Question: I want to set the height for my alert box, I try as follow:
'''
@alert-box: 60px;
.alert-msg {
height: @alert-box;
margin: 20px 0px;
}
'''
As result I've got

On the picture you can see, that the text on the second box is not in the middle of box. And html part
'''
<div class="col-md-5 col-md-offset-1 portfolio-item">
<div class="alert alert-danger alert-msg" role="alert">
<span>Lorem ipsum dolor sit amet, consectetur.</span>
</div>
<div class="alert alert-danger alert-msg">
<strong>Oh snap!</strong> <a href="#" class="alert-link">Change a few things up</a> and try submitting again.
</div>
<div class="alert alert-danger alert-msg">
<strong>Oh snap!</strong> <a href="#" class="alert-link">Change a few things up</a> and try submitting again.
</div>
<div class="alert alert-danger alert-msg">
<strong>Oh snap!</strong> <a href="#" class="alert-link">Change a few things up</a> and try submitting again.
</div>
</div>
'''
How can I set the text in the middle of box?
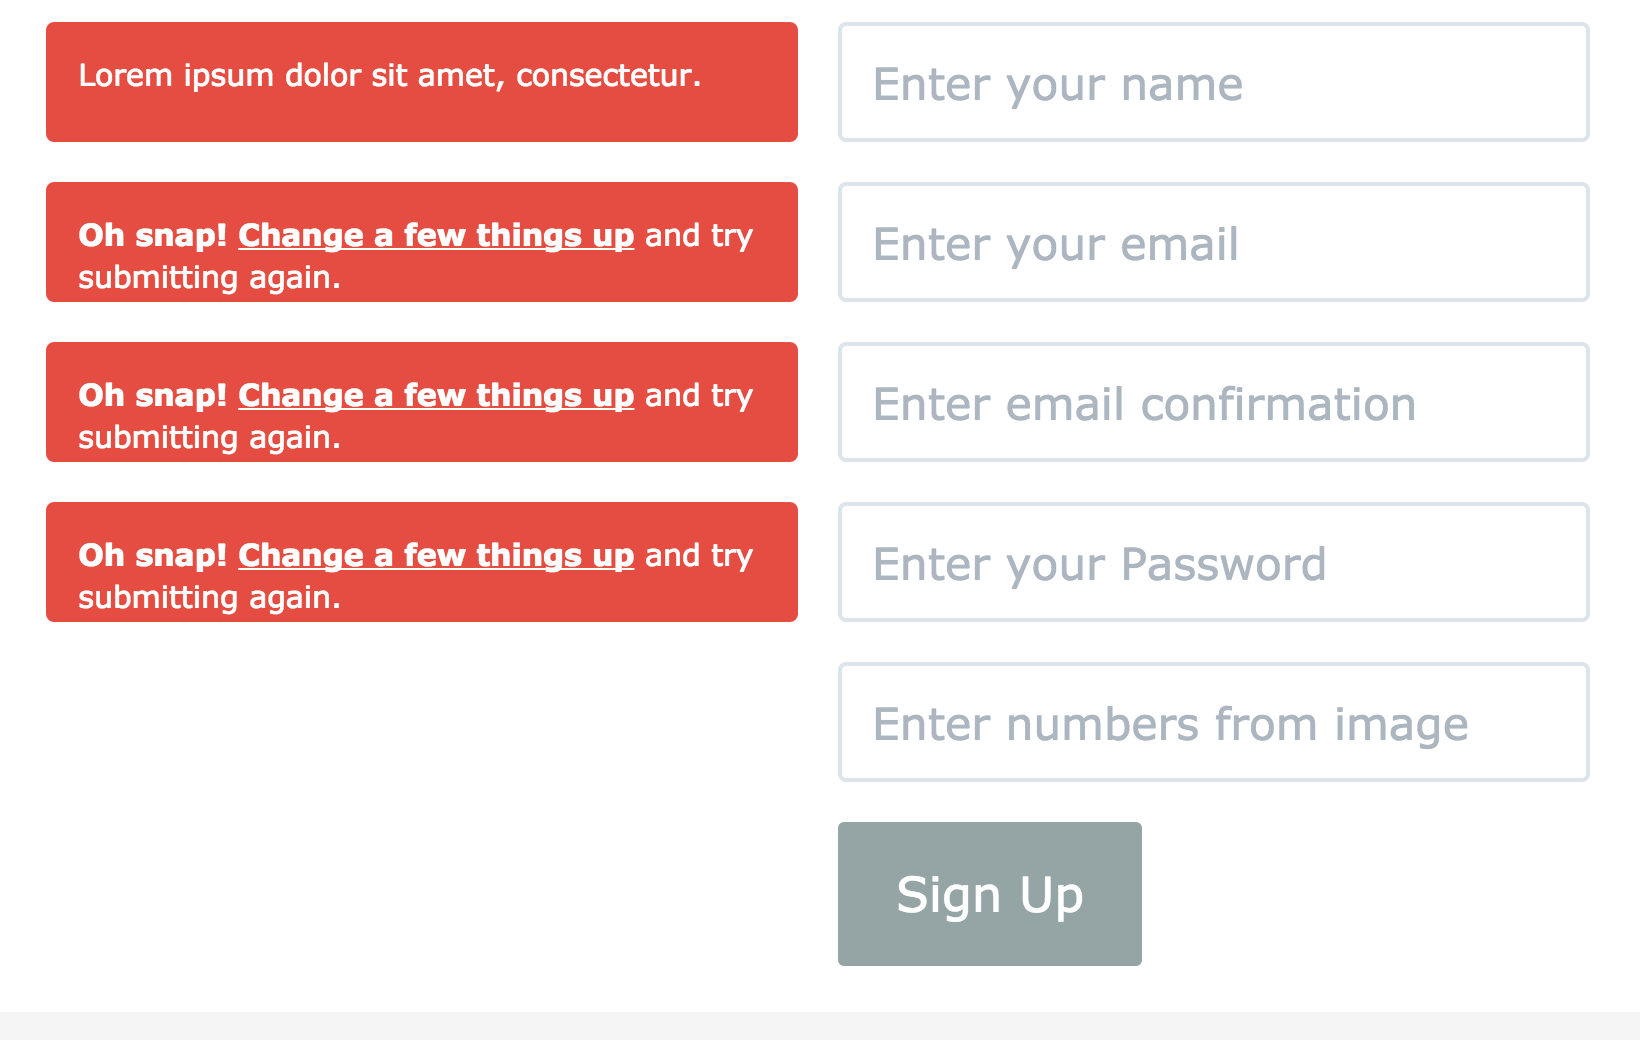
Answer: It was not easy - <URL>
You'll have to add a '<span class="centered">' around the text.
'''
<div class="alert">
<span class="centered">text</span>
</div>
'''
And the CSS look like this:
'''
.alert {
width: 300px;
height: 60px;
margin: 0 0 20px;
background: #ccc;
}
.alert:before {
content: '';
display: inline-block;
height: 100%;
vertical-align: middle;
margin-right: -5px;
}
.alert .centered {
display: inline-block;
vertical-align: middle;
padding: 0 10px 0 15px;
}
'''
Credits to <URL>, I'm very impressed by the technique, brilliant!